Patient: sex F, age 54
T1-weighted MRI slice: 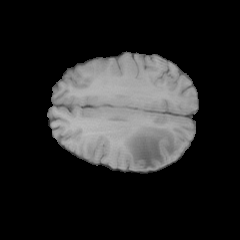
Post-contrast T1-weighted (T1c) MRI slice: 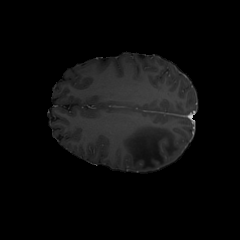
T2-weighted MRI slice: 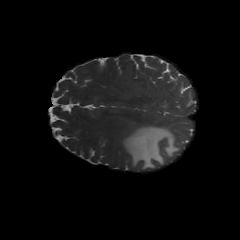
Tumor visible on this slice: yes
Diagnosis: Glioblastoma, IDH-wildtype
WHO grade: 4